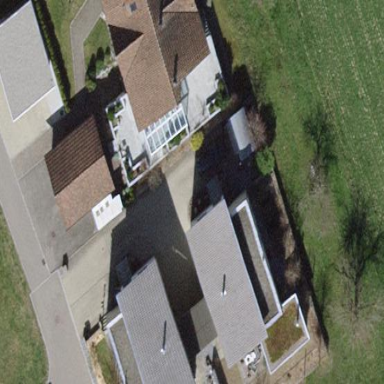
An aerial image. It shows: Detached building with skillion roof shape.